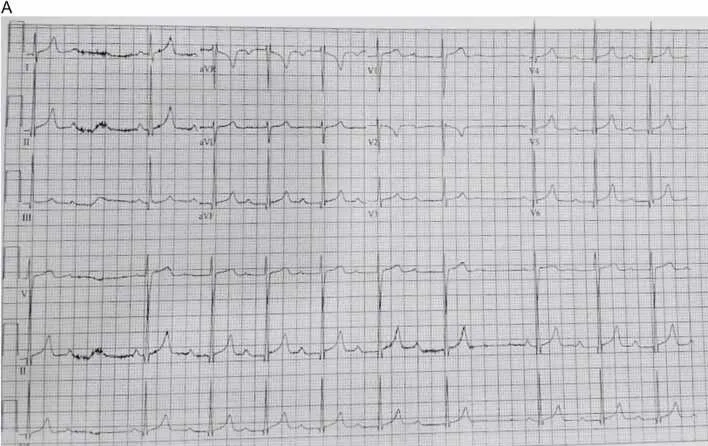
A. 12-lead EKG with evidence of Mobitz I (Wenckebach) atrioventricular block.
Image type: electrography (ekg)